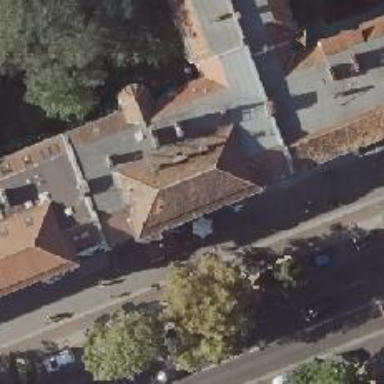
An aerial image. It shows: Preparatory school.